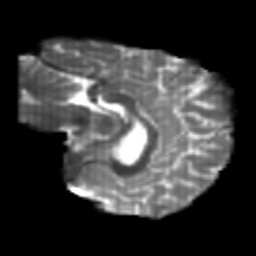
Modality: T2w
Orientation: sagittal
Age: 22
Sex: female
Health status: healthy
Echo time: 0.074 s